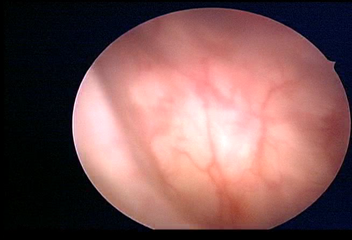
Modality: WLC
Class: Normal mucosa
Bladder cancer association: No